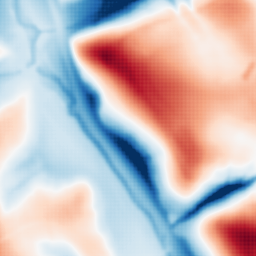
Category: multiscale
Decomposition family: dog_multiscale
Decomposition parameters: sigma_ratio: 1.6
n_scales: 6
base_sigma: 2
Upsampling method: sinc_blackman
Upsampling parameters: scale: 4
kernel_size: 8
Upsampling scale: 4